Question: I have created an app just for exercise purpose with a 'JTable' in it to show the data coming from my database.
My problem is that the table shows up in half the panel on my screen. I've tried everything to expand the columns without success. Can someone tell me how to modify the table?
Here is the code that creates the table:
'''
public void createTable() {
JTable table = new JTable();
DefaultTableModel tableModel = new DefaultTableModel(new Object[][]{},new String[]{"To do","Date added"});
table.setSize(450, 600);
table.setModel(tableModel);
for(int i = 0; i < model.getId().size(); i++) {
tableModel.addRow(new Object[]{model.getItem().get(i), model.getDate().get(i)});
}
add(table.getTableHeader());
add(table);
}
'''
Here is how it looks right now:

Also I want to ask about table.getTableHeader() because if I don't add that it doesn't show up since it is a part of the table.. is that normal?
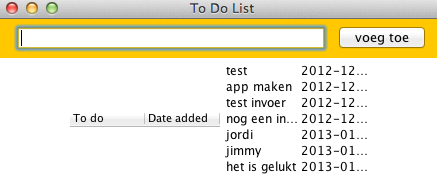
Answer: - 'JPanel' has 'FlowLayout' implemented in API, then your 'JPanel' layed 'JComponents' correctly, with yours logics (add 'JTableHeader', add 'JTable')- change that to the 'BorderLayout' and to put 'JTableHeader' to the 'NORTH' / 'SOUTH' and 'JTable' to the 'CENTER'- use 'JScrollPane' for 'JTables view', everything else is bothering with 'LayoutManager' and calculating for 'PreferredSize' very ugly way,